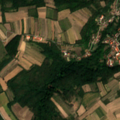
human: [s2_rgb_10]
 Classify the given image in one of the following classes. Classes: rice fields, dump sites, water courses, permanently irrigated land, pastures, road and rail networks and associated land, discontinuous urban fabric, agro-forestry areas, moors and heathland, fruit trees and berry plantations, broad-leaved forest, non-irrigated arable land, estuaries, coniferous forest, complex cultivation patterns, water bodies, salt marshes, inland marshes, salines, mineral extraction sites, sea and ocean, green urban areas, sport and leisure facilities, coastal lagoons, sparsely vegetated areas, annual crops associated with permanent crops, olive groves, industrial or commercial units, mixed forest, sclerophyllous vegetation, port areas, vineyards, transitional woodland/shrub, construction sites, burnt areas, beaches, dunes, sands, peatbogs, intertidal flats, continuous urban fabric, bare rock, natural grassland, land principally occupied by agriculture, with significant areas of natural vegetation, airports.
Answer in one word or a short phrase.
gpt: discontinuous urban fabric, non-irrigated arable land, complex cultivation patterns, land principally occupied by agriculture, with significant areas of natural vegetation, broad-leaved forest